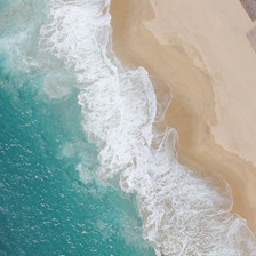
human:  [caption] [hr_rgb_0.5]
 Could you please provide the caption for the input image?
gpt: The waves floated on the blue-green sea.

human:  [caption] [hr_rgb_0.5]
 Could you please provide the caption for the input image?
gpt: The waves rose over the blue-green sea.

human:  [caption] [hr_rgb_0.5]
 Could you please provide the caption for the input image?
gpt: Light green, white and yellow paintings are all very beautiful.

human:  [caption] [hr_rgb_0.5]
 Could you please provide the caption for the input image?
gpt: Light green, white and yellow pictures are all very beautiful.

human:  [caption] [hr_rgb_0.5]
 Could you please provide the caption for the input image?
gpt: The waves surged up in the blue-green sea.